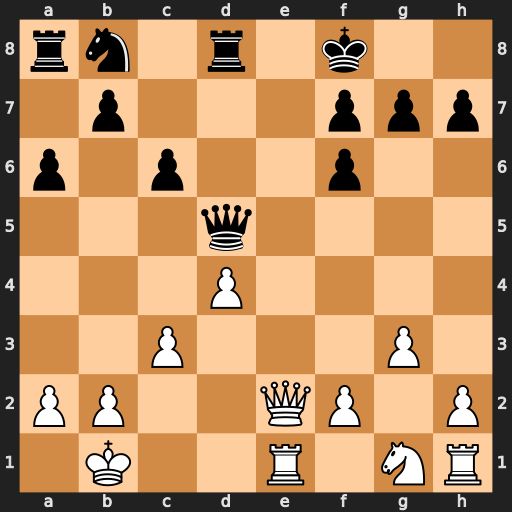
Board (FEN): rn1r1k2/1p3ppp/p1p2p2/3q4/3P4/2P3P1/PP2QP1P/1K2R1NR
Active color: w
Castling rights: -
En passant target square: -
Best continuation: Qe7+ Kg8 Qe8+ Rxe8 Rxe8#